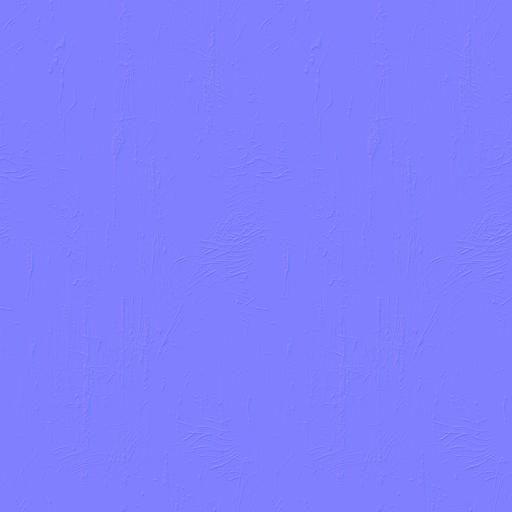
blue light plastic shiny smooth